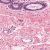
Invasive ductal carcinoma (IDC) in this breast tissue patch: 0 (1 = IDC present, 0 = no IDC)